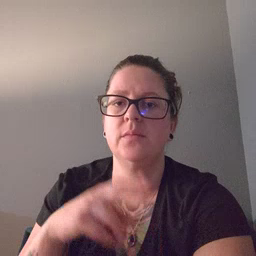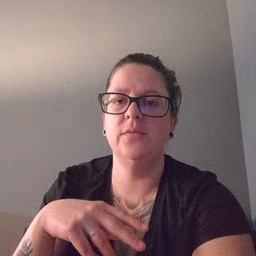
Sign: chair